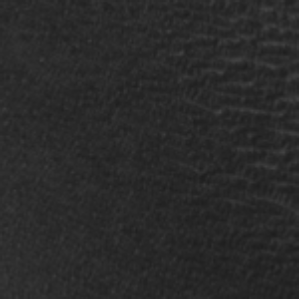
Label: frost